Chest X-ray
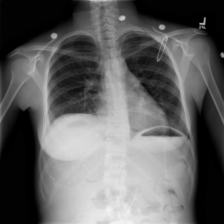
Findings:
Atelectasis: negative
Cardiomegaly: negative
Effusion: positive
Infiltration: negative
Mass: negative
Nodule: negative
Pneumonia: negative
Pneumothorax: negative
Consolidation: negative
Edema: negative
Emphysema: negative
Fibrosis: negative
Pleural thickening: negative
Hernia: negative